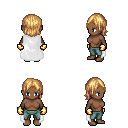
a pixel art fantasy rpg character, female body template, human, dark skin, white cape, teal pants, light blonde long bangs hairstyle, gold gloves, four views (front, back, left, right), 2x2 character sprite sheet, small pixel art, hard edges, no anti-aliasing